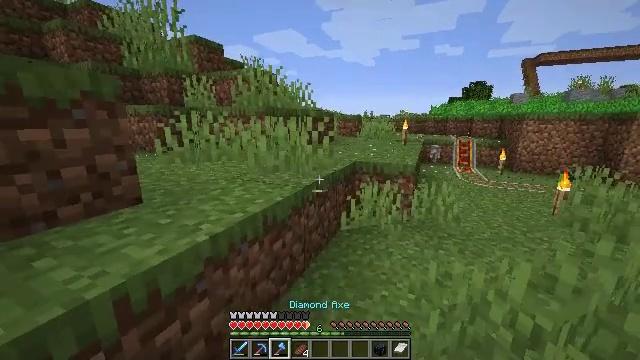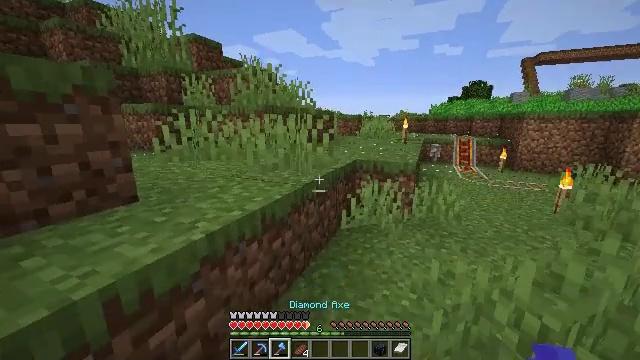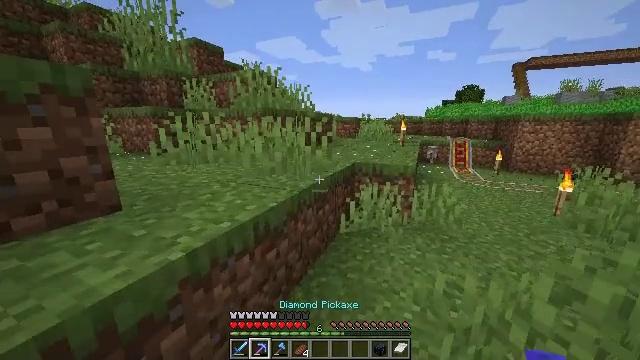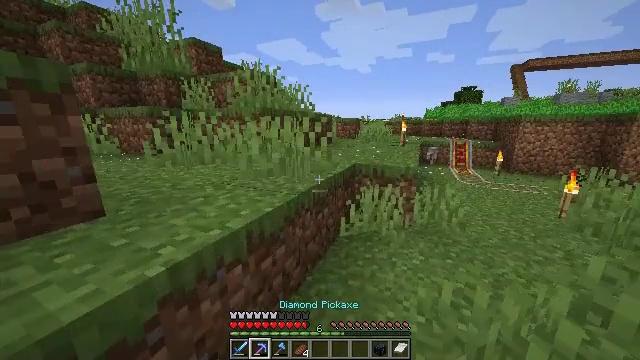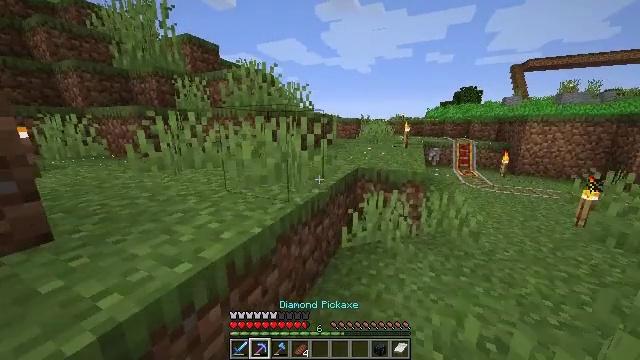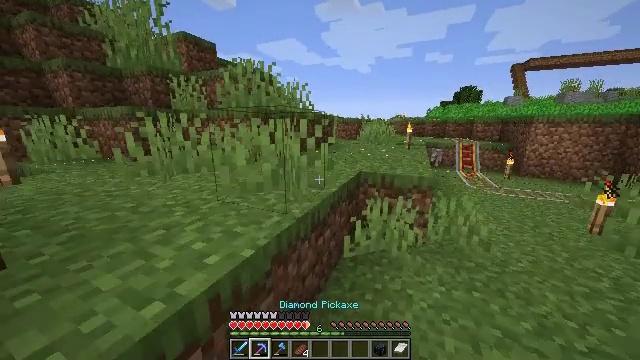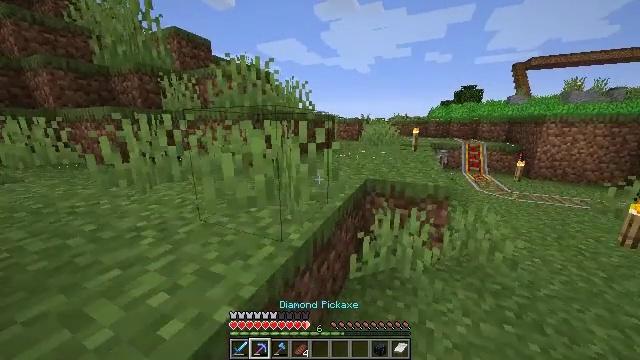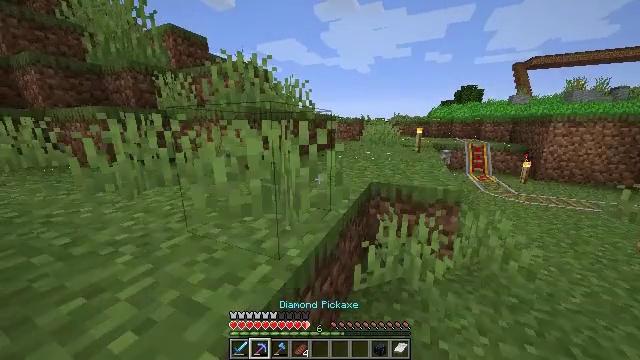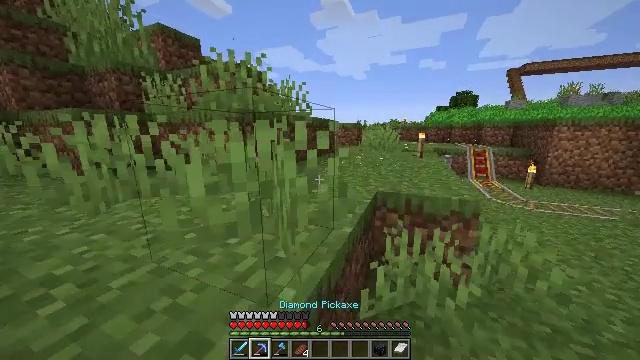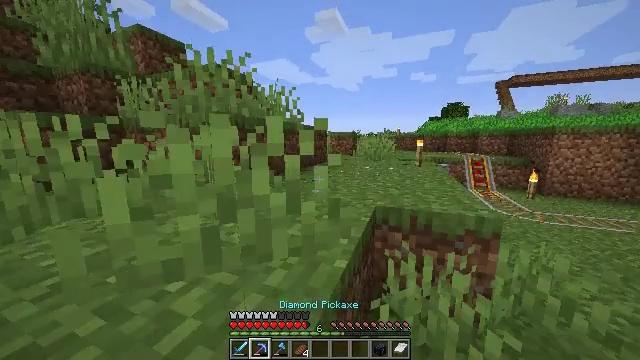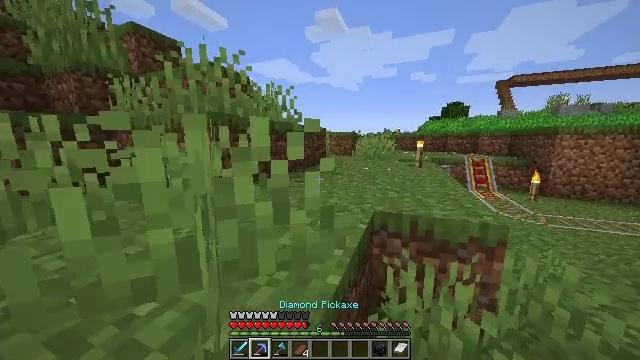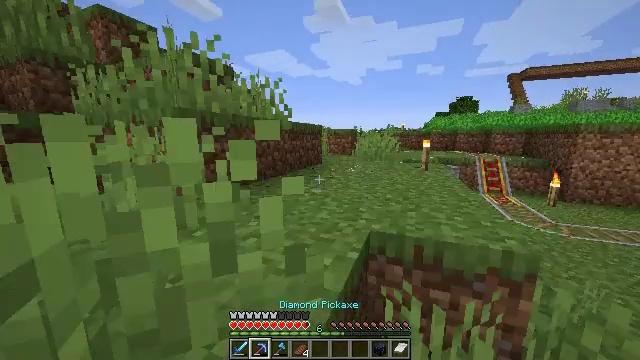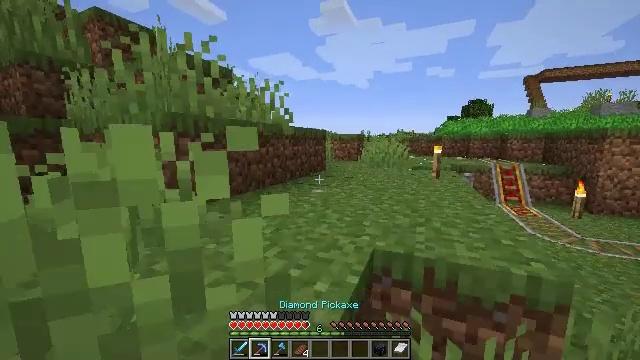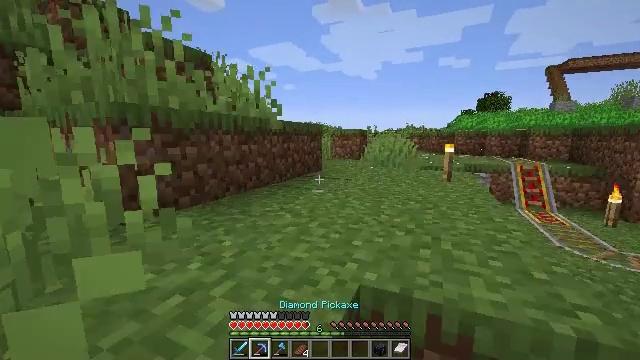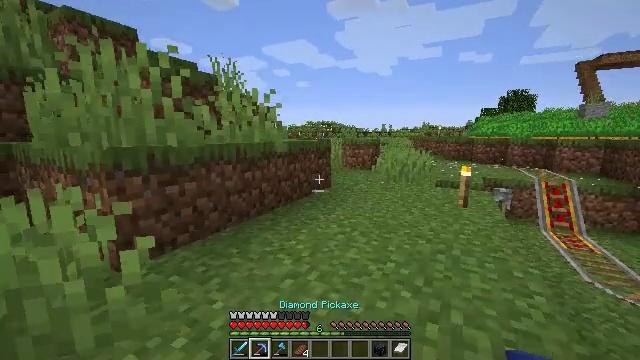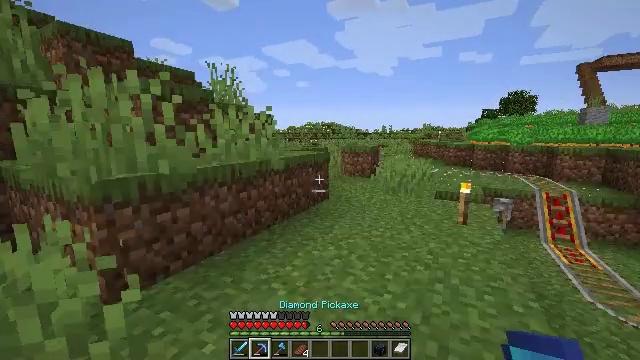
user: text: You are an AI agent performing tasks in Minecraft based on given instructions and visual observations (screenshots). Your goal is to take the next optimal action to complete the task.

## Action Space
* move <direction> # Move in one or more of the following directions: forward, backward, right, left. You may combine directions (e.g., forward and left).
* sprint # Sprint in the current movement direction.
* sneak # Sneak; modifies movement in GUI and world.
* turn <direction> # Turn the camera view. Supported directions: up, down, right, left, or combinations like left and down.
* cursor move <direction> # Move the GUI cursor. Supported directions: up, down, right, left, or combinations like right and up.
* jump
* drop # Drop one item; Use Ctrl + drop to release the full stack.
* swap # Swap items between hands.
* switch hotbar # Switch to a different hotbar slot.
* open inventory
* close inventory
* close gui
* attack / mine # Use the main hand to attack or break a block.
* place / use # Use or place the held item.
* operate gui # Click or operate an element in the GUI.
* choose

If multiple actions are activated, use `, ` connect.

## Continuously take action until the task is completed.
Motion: motion action
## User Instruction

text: Harvest birch logs from birch trees.
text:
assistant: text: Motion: move forward, sprint, jump
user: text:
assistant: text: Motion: move forward, sprint
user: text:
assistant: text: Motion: move forward, sprint
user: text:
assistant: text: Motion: move forward, sprint
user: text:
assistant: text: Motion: move forward, sprint
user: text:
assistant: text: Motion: move forward, sprint
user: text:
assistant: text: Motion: move forward, sprint
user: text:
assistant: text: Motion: move forward, sprint, turn up
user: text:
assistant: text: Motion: move forward, sprint, turn right and up
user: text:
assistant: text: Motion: move forward, sprint
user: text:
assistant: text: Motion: move forward, sprint
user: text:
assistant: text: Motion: move forward, sprint, turn left and up
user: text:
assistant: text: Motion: move forward, sprint
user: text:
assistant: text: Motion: move forward, sprint, turn left, jump
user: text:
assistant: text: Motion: move forward, sprint, jump
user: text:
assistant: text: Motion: move forward, jump, open inventory
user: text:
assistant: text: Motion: open inventory
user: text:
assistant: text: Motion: no_op
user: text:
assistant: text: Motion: cursor move right and up
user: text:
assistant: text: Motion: cursor move right
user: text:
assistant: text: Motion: no_op
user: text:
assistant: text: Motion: no_op
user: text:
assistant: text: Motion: no_op
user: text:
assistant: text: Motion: no_op
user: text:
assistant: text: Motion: no_op
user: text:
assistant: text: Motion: no_op
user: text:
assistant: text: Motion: no_op
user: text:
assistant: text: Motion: move forward, turn right and up
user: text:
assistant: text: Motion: move forward, turn right and up
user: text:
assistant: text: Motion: move forward, turn right and up